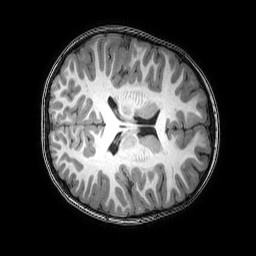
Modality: T1w
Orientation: axial
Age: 6
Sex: male
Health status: healthy